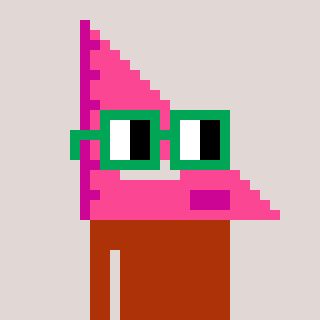
a pixel art character with square green glasses, a squadron ruler-shaped head and a hotbrown-colored body on a warm background